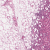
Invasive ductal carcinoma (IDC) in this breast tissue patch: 1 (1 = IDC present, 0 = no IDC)